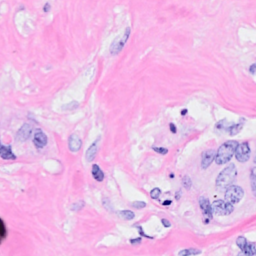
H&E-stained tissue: Breast